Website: macys
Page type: payment
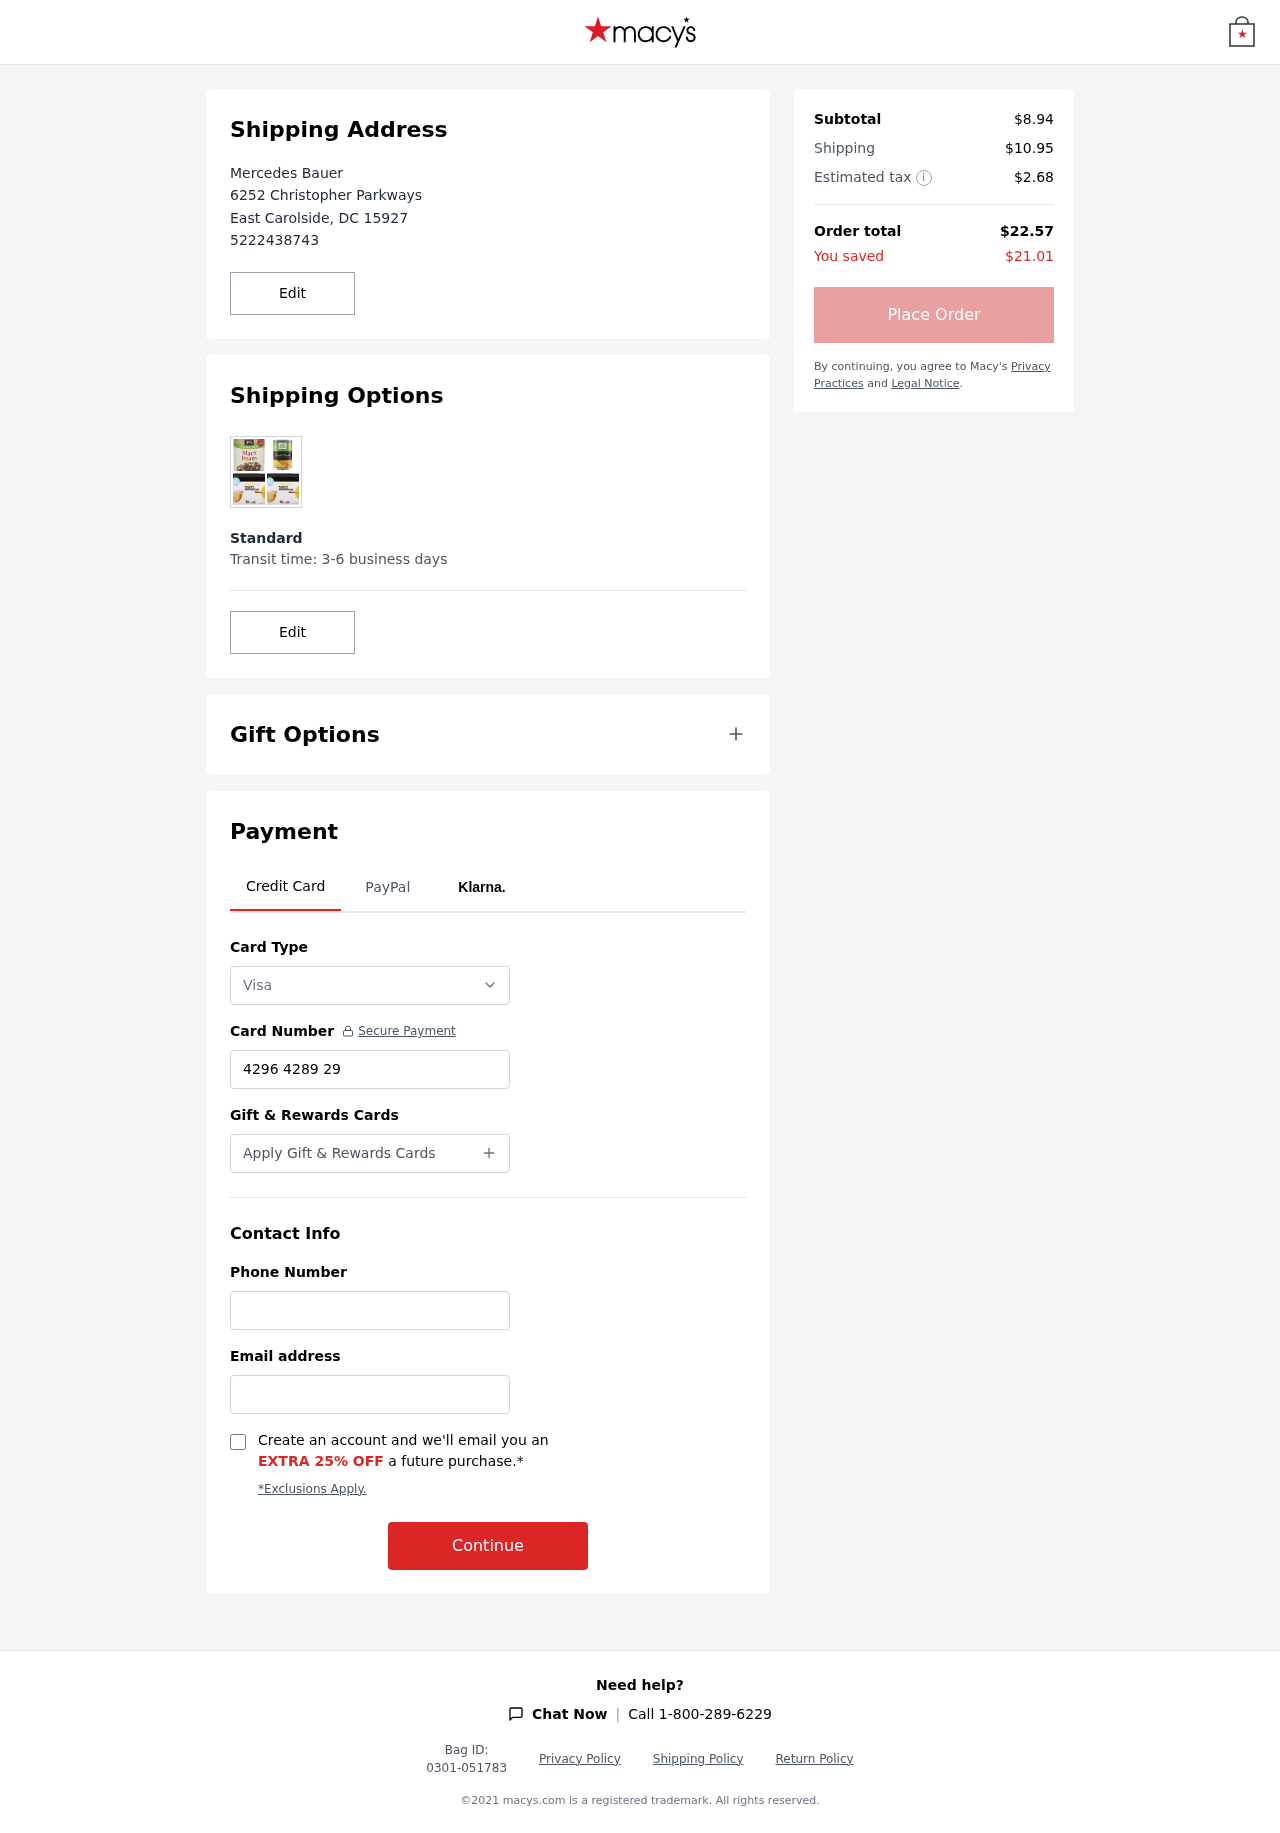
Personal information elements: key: PII_CARD_NUMBER
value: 4296 4289 2961 6934
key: PII_CARD_TYPE
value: Visa
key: PII_CITY
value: East Carolside
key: PII_EMAIL
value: mercedes_bauer@gmail.com
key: PII_FULLNAME
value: Mercedes Bauer
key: PII_PHONE
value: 5222438743
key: PII_POSTCODE
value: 15927
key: PII_STATE_ABBR
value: DC
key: PII_STREET
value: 6252 Christopher Parkways
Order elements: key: ORDER_SUBTOTAL
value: $8.94
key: ORDER_SHIPPING_COST
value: $10.95
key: ORDER_TAX
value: $2.68
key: ORDER_TOTAL
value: $22.57
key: ORDER_SAVINGS
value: $21.01